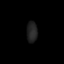
Tissue: skin
Cell type: Epithelial cells
Senescence score: 0.7535
Nuclear area (px): 213
Mean DAPI intensity: 34.934